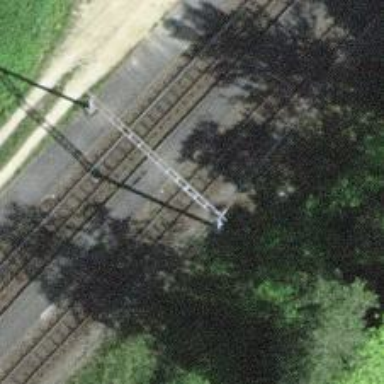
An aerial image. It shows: Public transport stop position along the railway.